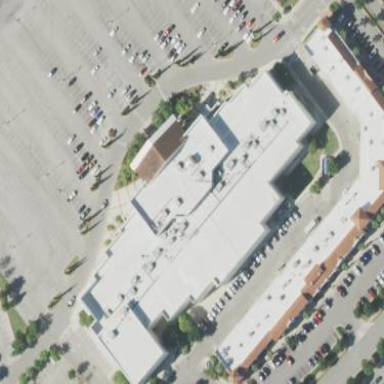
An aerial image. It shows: Cinema building.